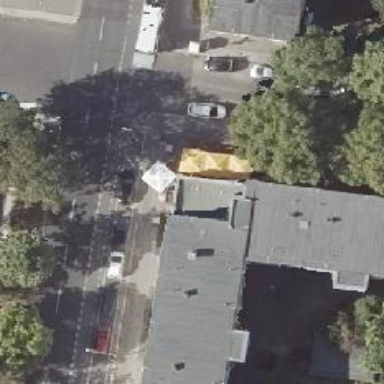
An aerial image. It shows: Restaurant.